Aerial crown-view tile of a tropical tree (Barro Colorado Island, Panama), acquired 20250317:
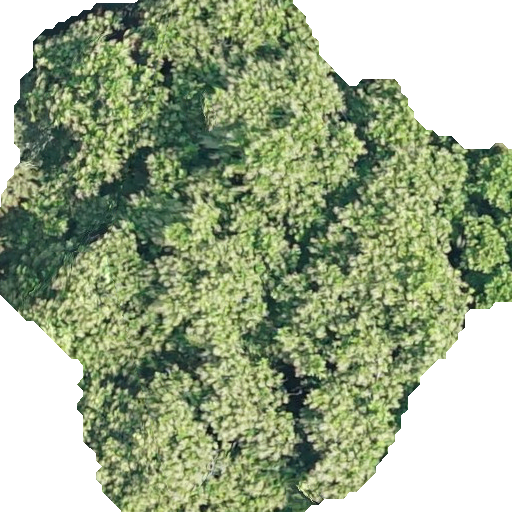
Species: Anacardium excelsum
GBIF accepted scientific name: Anacardium excelsum
Crown area: 323.985 m²